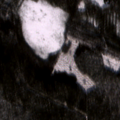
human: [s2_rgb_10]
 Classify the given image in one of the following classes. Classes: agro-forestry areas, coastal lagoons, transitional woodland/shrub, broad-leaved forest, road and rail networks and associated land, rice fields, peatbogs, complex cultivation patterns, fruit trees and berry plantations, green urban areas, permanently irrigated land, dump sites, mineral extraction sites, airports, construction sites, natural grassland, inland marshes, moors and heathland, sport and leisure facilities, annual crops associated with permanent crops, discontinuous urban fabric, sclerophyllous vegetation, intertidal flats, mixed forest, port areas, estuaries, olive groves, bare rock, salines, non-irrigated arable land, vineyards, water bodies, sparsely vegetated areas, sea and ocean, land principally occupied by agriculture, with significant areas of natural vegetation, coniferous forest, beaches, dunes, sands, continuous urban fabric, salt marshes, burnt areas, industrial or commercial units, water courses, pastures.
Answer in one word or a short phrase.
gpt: coniferous forest, mixed forest